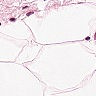
Metastatic tissue present: no